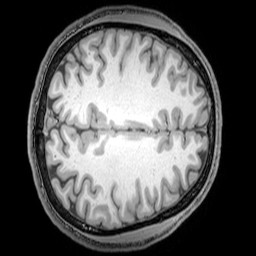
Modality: T1w
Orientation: axial
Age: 22
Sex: male
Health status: healthy
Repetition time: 0.081 s
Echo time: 0.037 s